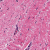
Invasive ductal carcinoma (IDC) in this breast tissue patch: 0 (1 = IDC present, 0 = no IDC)